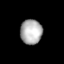
Tissue: lung
Cell type: Epithelial cells
Senescence score: 0.1431
Nuclear area (px): 526
Mean DAPI intensity: 176.215